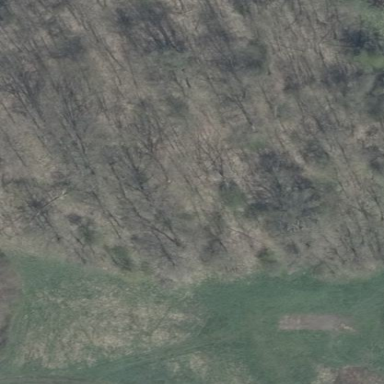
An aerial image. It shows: Beautiful woodland area.